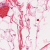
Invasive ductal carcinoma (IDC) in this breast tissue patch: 0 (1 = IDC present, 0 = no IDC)